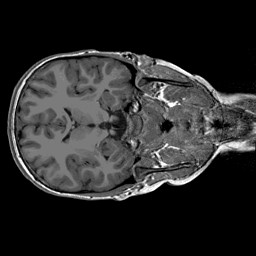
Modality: T1w
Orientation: axial
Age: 10
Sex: male
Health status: ill